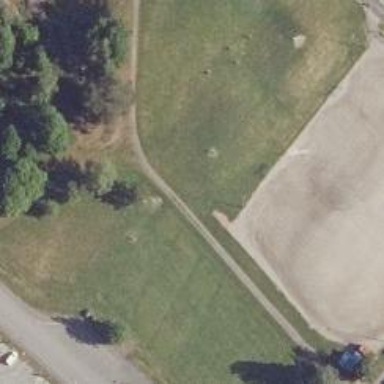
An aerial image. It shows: Disc golf basket.